Aerial crown-view tile of a tropical tree (Barro Colorado Island, Panama), acquired 20241014:
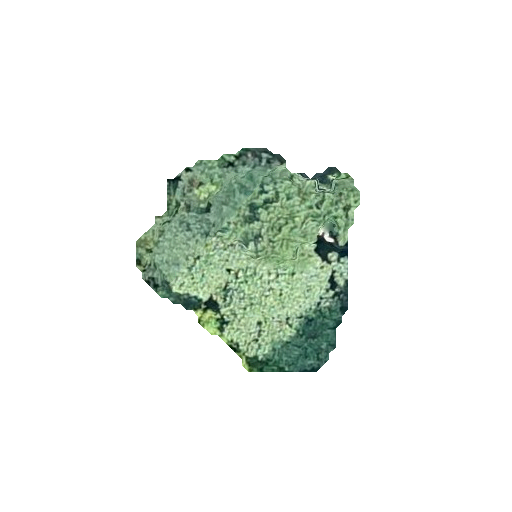
Species: Jacaranda copaia
GBIF accepted scientific name: Jacaranda copaia
Crown area: 54.45 m²